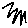
Label: zigzag